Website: walmart
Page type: account-selection
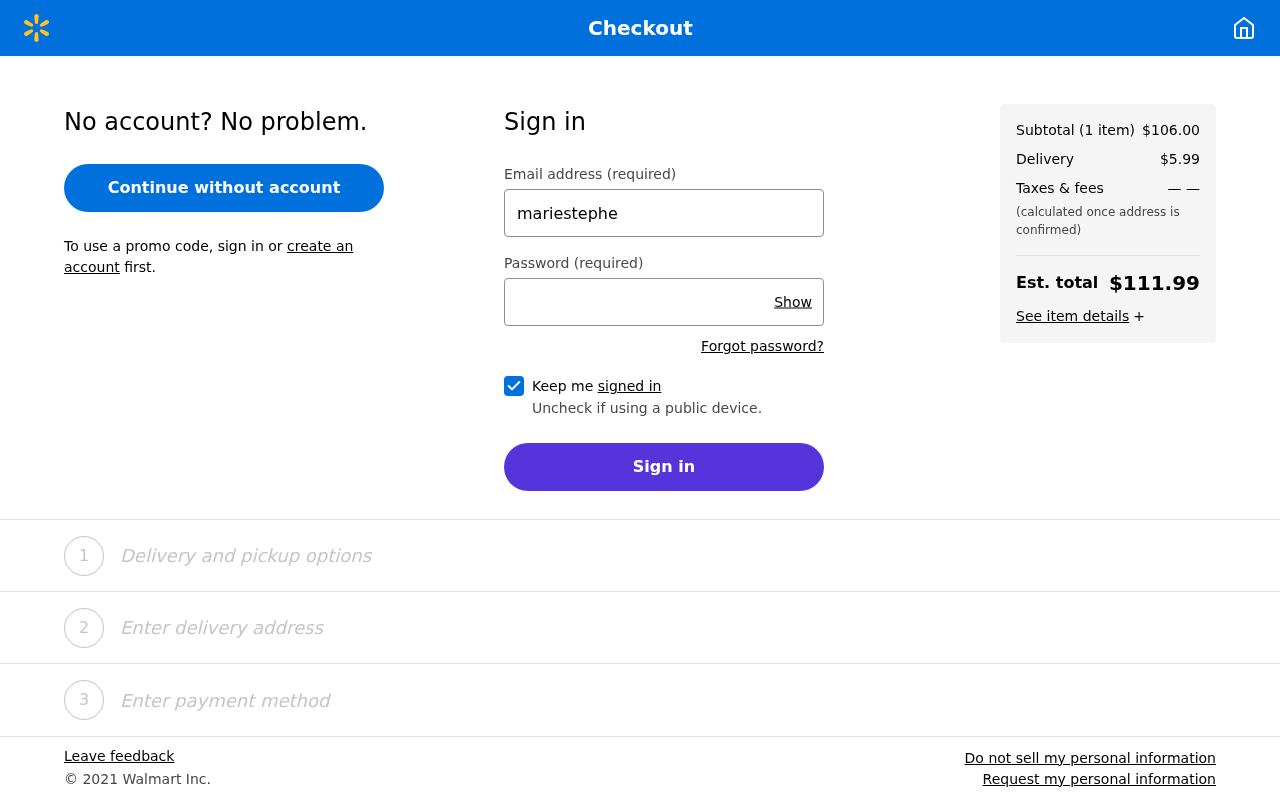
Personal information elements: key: PII_EMAIL
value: mariestephens@gmail.com
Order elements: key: ORDER_NUM_ITEMS
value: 1
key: ORDER_SUBTOTAL
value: $106.00
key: ORDER_SHIPPING_COST
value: $5.99
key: ORDER_TOTAL
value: $111.99